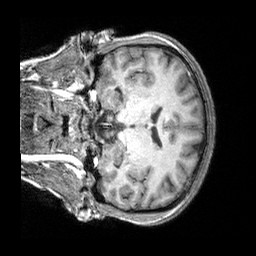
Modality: T1w
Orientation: coronal
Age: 25
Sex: female
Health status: healthy
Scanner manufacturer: siemens
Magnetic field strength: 3 T
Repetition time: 2.3 s
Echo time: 0.00303 s